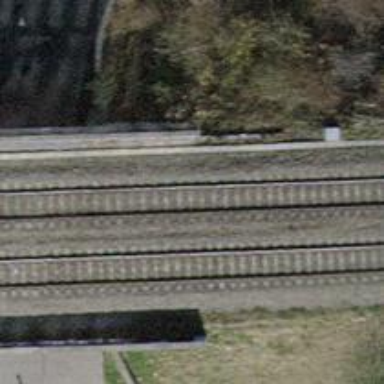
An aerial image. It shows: Railway bridge with electrified contact line. There is one track on the bridge.